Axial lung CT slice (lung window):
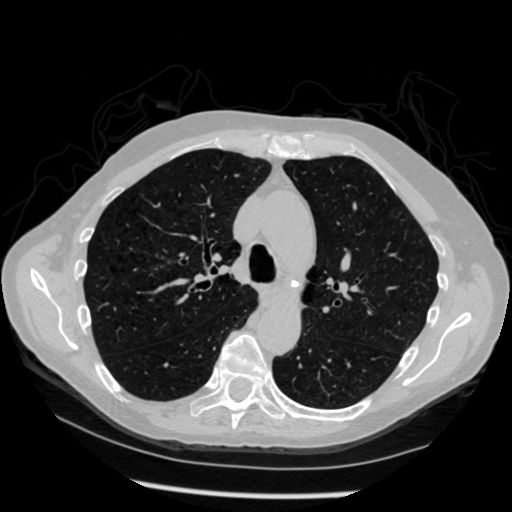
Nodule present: no